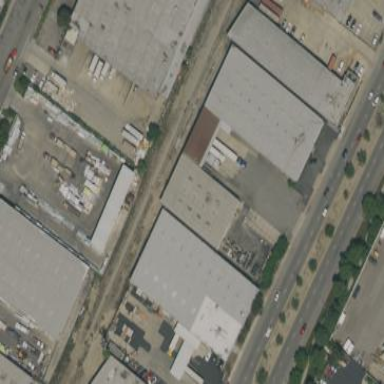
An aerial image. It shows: Warehouse.